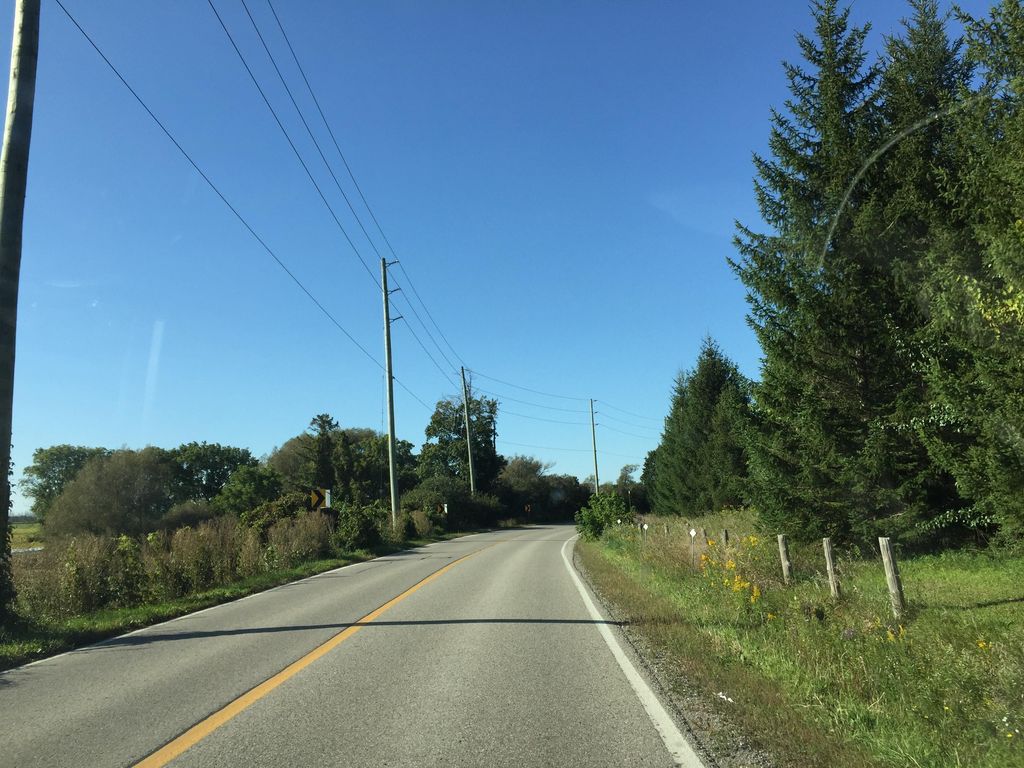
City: kitchener-waterloo